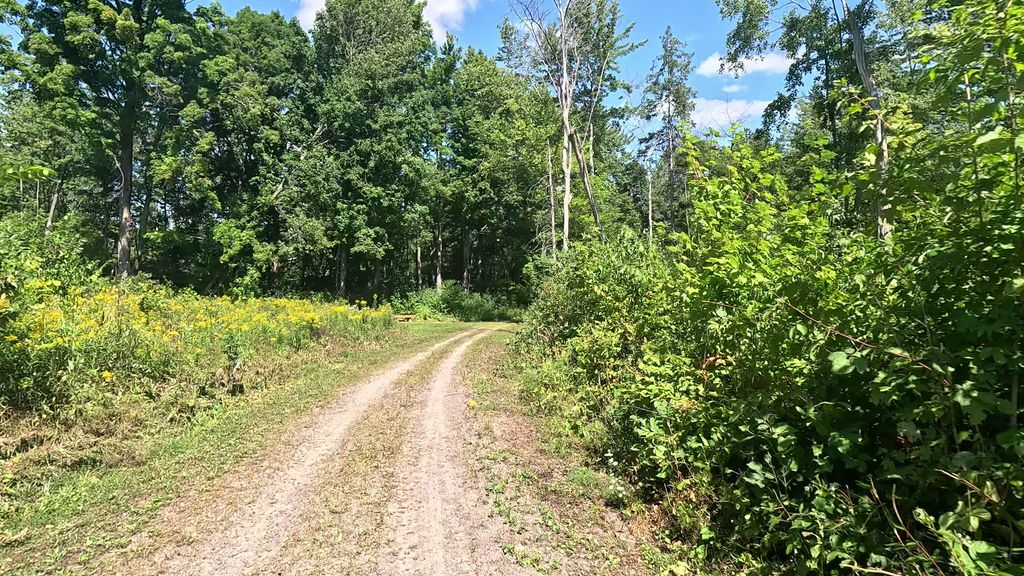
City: ottawa-gatineau